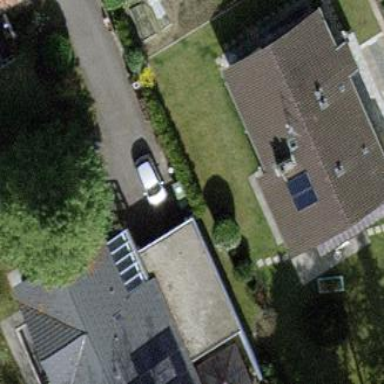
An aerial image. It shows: Garage building.